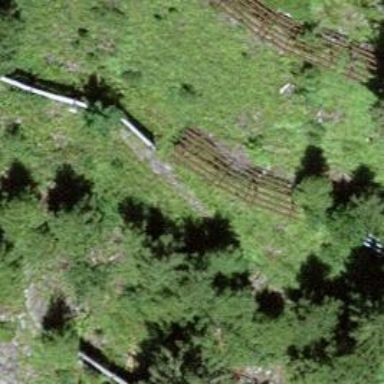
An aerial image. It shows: Man-made structure for avalanche protection.